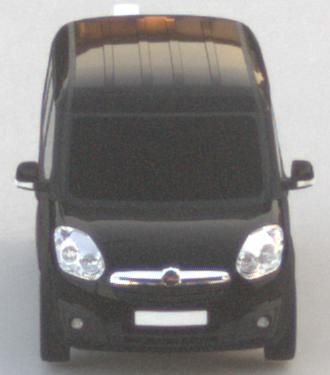
Make: Opel
Model: Combo Combi L1H1 1.4
Detailed model: Combo (D) Combi
Model produced from: 2012/01
Model produced until: 2013/11
Doors: 5
Color: black
Road condition: dry road
Daytime: sunrise or sunset
Contrast: low contrast